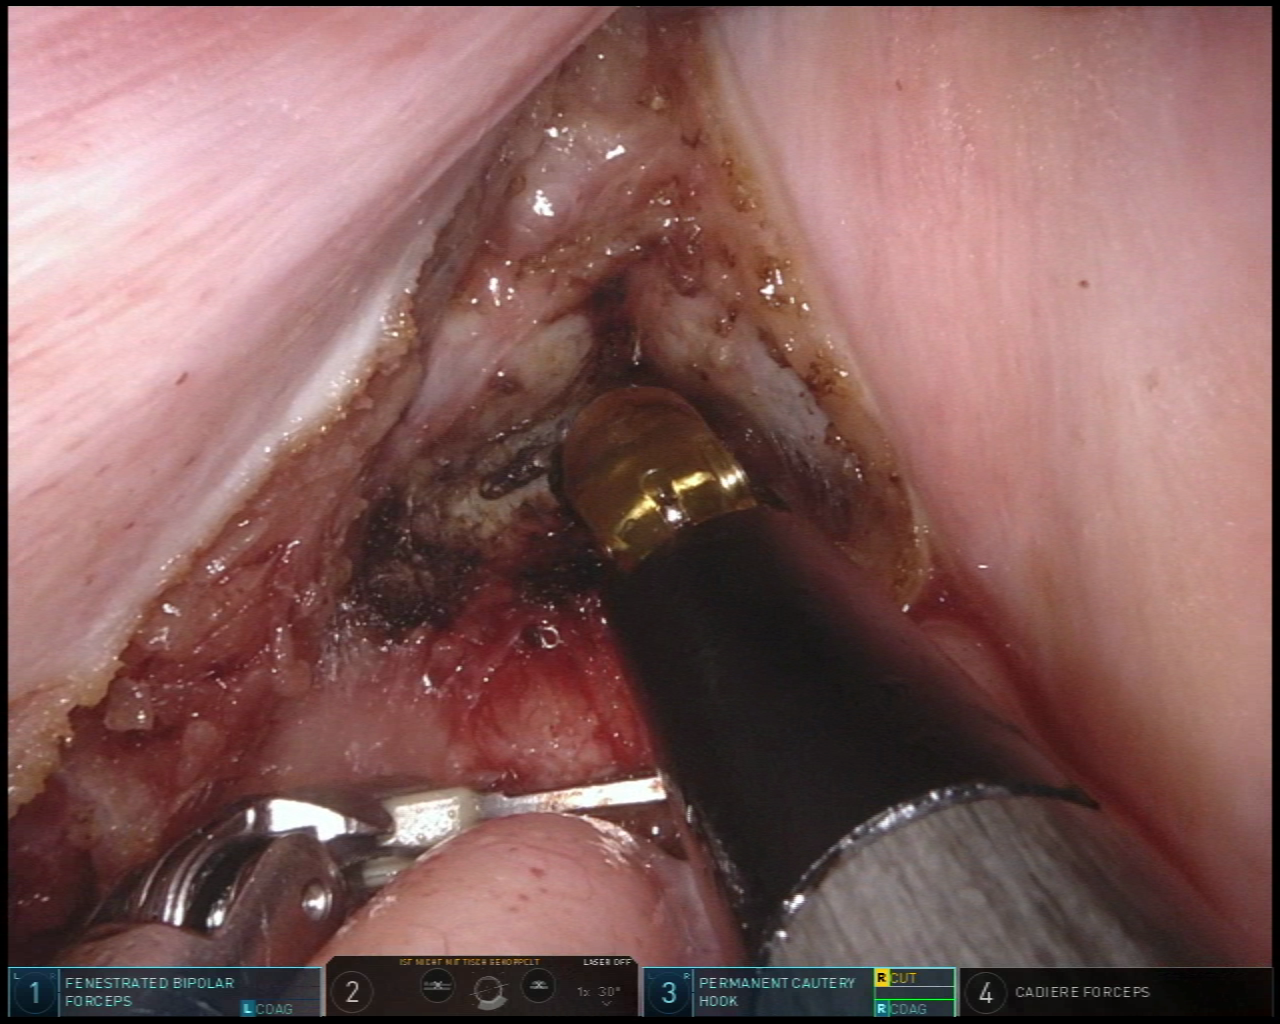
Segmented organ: vesicular_glands
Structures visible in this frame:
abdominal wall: no
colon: no
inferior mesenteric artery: no
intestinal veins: no
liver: no
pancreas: no
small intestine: no
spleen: no
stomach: no
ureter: no
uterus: no
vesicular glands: yes